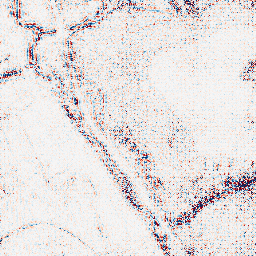
Category: wavelet
Decomposition family: wavelet_dwt
Decomposition parameters: wavelet: sym4
level: 2
Upsampling method: regularized
Upsampling parameters: scale: 4
lambda_reg: 0.1
Upsampling scale: 4